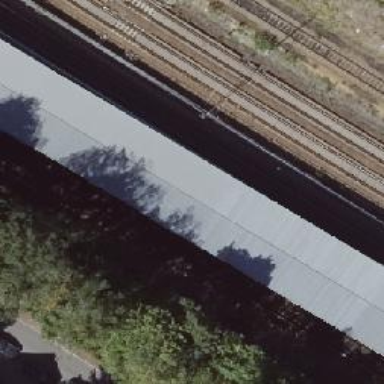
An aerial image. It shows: Close-up of railway platform edge.